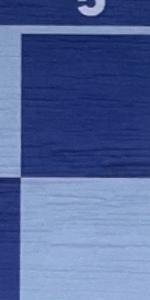
Label: Empty